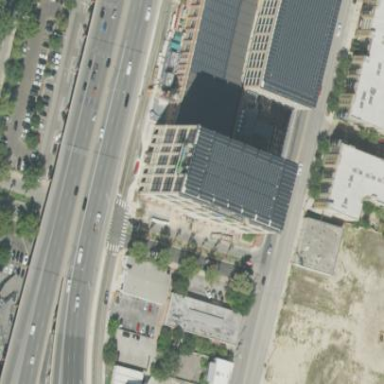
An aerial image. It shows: Office building.